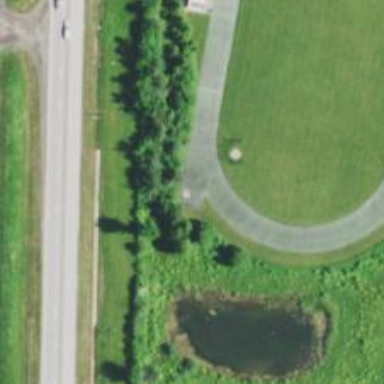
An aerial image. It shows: Athletic track located in leisure land area.